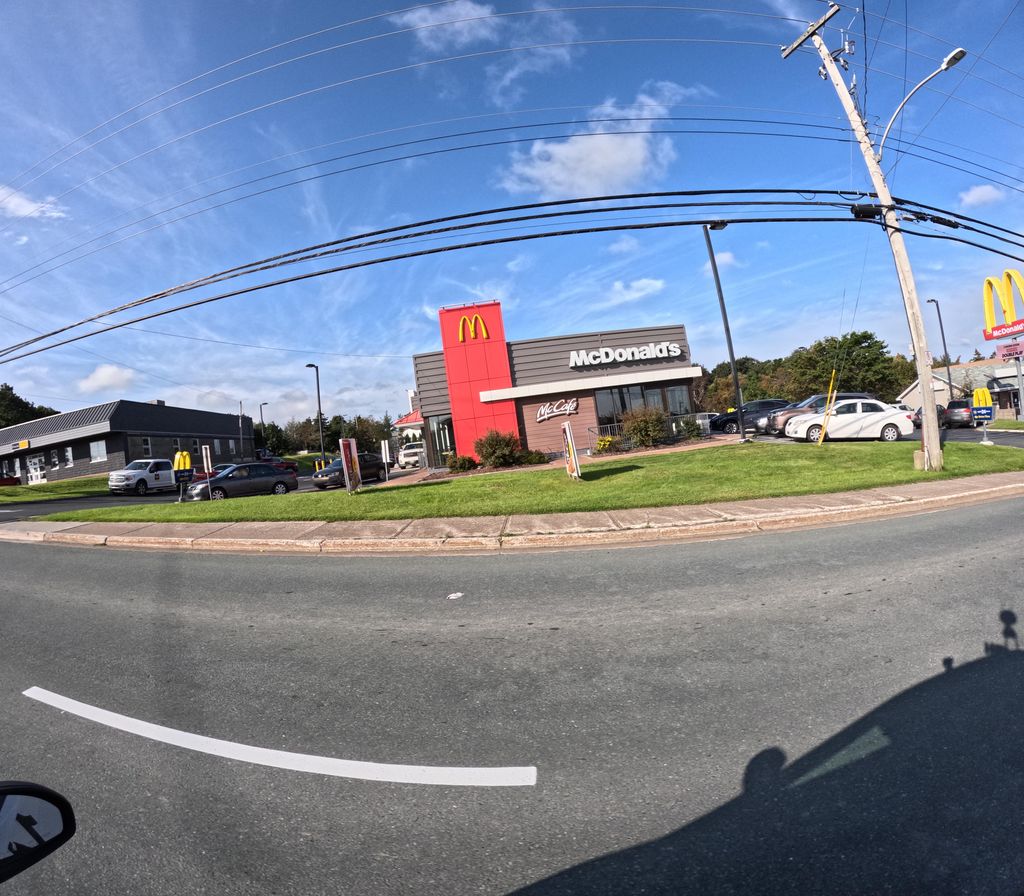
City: st_johns